Aerial crown-view tile of a tropical tree (Barro Colorado Island, Panama), acquired 20241014:
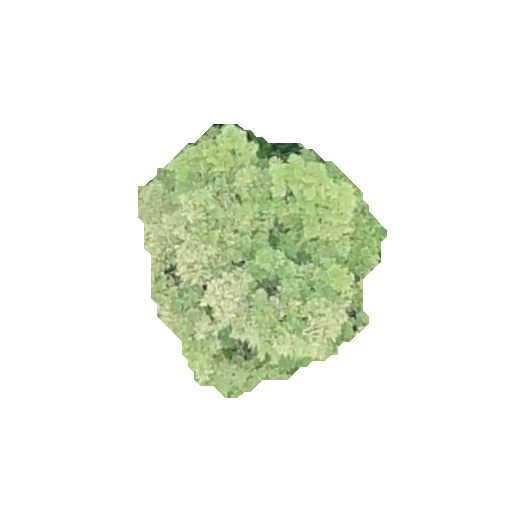
Species: Tabebuia rosea
GBIF accepted scientific name: Tabebuia rosea
Crown area: 72.895 m²